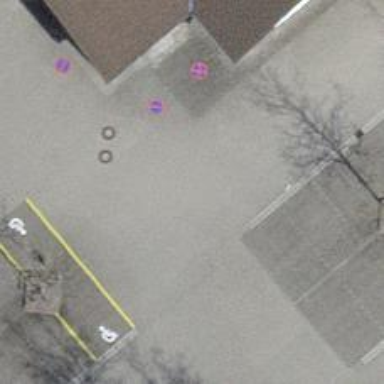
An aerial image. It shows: Parking aisle made of paving stones.